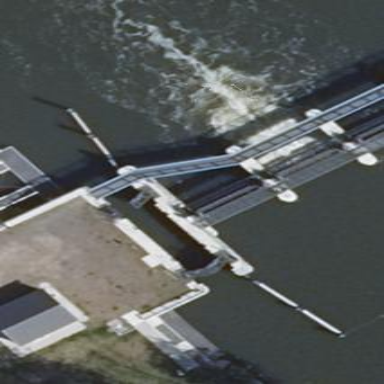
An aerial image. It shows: Weir structure.